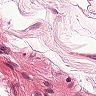
Metastatic tissue present: no